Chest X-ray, AP view. Patient: 39 years old, sex M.
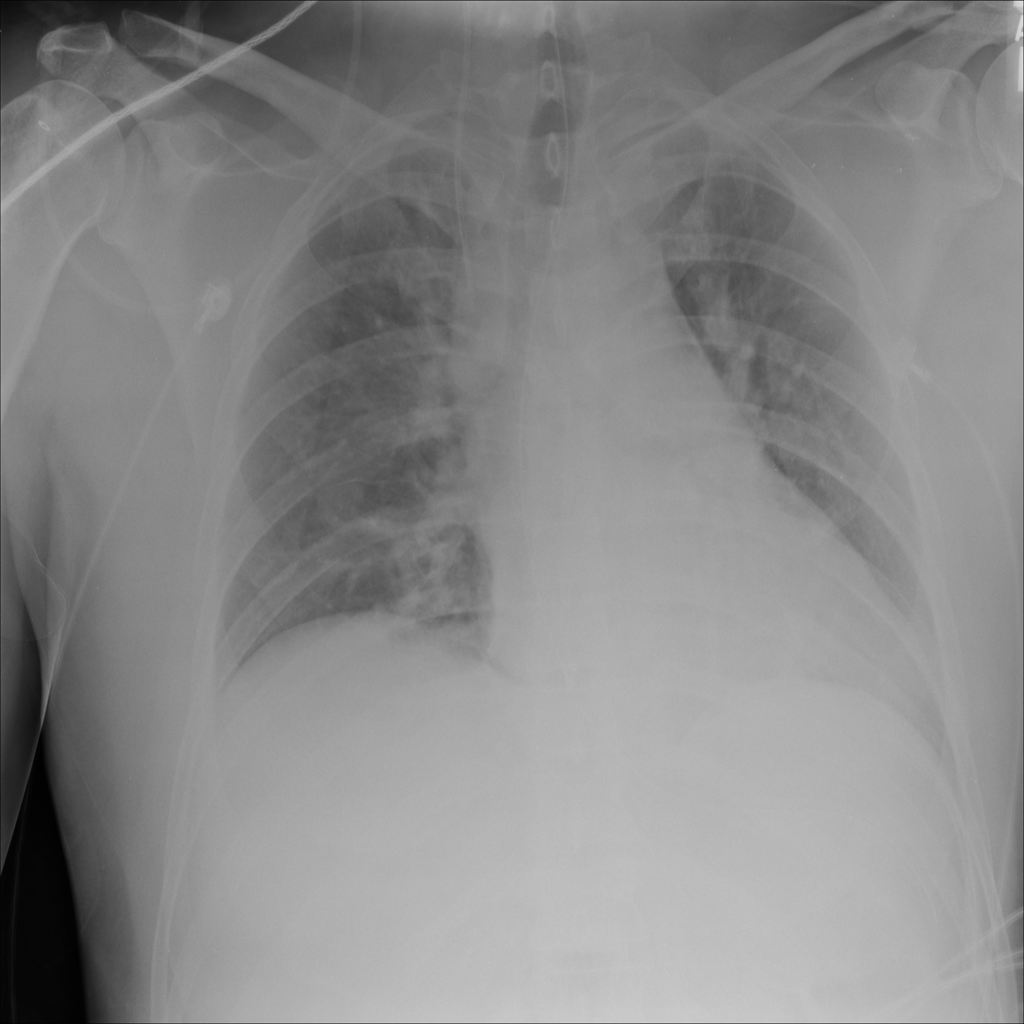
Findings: No Finding